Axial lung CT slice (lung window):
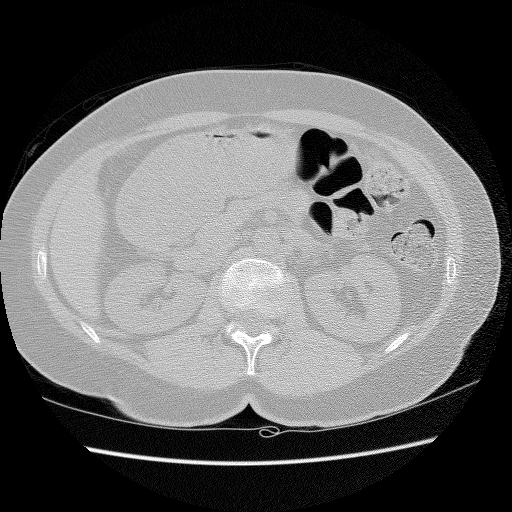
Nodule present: no